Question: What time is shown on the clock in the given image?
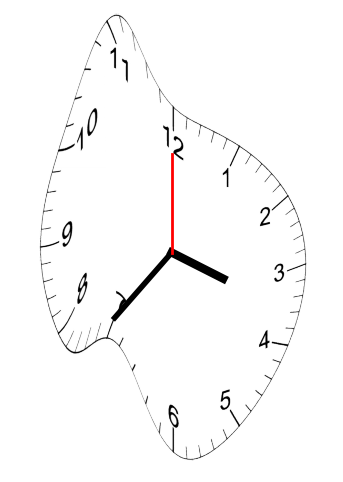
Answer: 03:36:00